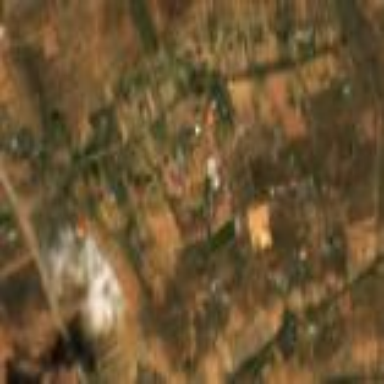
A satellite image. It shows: Residential area in rural village setting.